Field crop: maize
Growth stage: 1
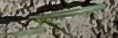
Species: sorghum